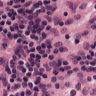
Metastatic tissue present: no